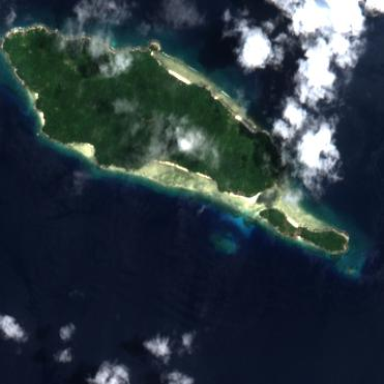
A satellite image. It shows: Island with forested coastline.